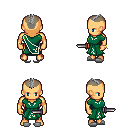
a pixel art fantasy rpg character, male body template, human, tanned skin, sash dress, teal pants, gray short mohawk hairstyle, bracelets, white slippers, dagger, four views (front, back, left, right), 2x2 character sprite sheet, small pixel art, hard edges, no anti-aliasing